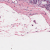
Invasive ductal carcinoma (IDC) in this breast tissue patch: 1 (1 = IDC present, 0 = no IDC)